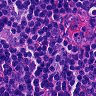
Metastatic tissue present: no